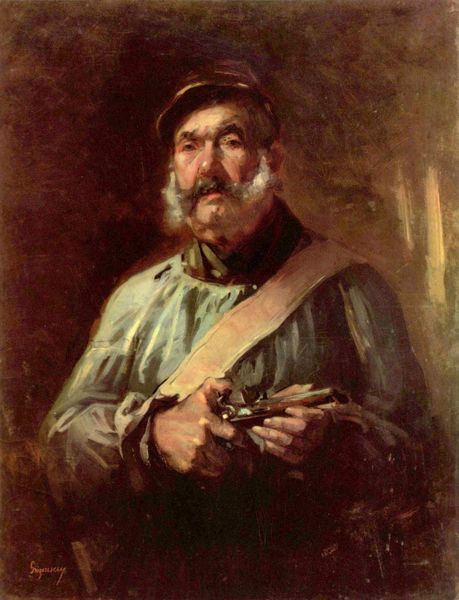
Titel: Wächter von Chailly
Künstler: Nicolae Grigorescu
Standort: Bukarest
Institution: Muzeul de Arta
Schlagwörter: blau, dunkel, gemälde, hand, mann, schatten, umhang, weiß, gelb, grün, ocker, braun, daumen, finger, grau, haar, hell, hintergrund, hut, licht, mund, nase, ohr, orange, profil, schwarz, stirn, rot, beige, alt, bart, hemd, kappe, mütze, schnurrbart, augen, band, falten, gesicht, halten, kleidung, kragen, mensch, vollbart, ärmel, bildnis, holland, hände, niederlande, portrait, porträt, signatur, öl, pastos, gewand, augenbrauen, kinn, lippen, rosa, helldunkel, schärpe, kopfbedeckung, wangen, koppel, signiert, laden, van gogh, blue, hands, hat, military, oil, red, soldier, white, schnäuzer, belt, black, collar, dark, einfach, face, gray, green, grey, hair, nose, old, painting, wall, yellow, brauen, glanz, grimmig, looking, pink, brown, konzentriert, schnauzer, unscharf, unterschrift, militär, uniform, soldat, waffe, backenbart, kittel, wilhelminisch, offizier, scherpe, tasche, palette, armee, halbprofil, sad, jäger, gut, gewehr, aufmerksam, man, wams, general, background, ear, german, wächter, eyes, helmet, ribbon, sash, gurt, chiaroscuro, hahn, drawing, paper, schirmmütze, abzug, gaze, schusswaffe, shadow, cap, chin, coat, mouth, realist, schaft, beard, cock, french, old man, gün, wilderer, umahng, tie, pistole, amsterdam, umhand, arms, antique, südstaaten, signature, bald, war, cloth, rose, stroke, american, impressionist, fingers, calm, lips, paint, dutch, eyebrows, frontal, gentleman, alr, darkness, strap, tan, aufscheuen, forehead, shirt, hold, standing, poor, realistic, angry, eyebrow, ausrüstung, russia, russian, nothing, impression, mustache, moustache, schnapsnase, sleeves, barrt, revolver, civil war, serious, gummizug, weapon, gun, vorderlader, sideburns, hunter, rifle, shoot, shooting, mützenschirm, sadness, holding, sketchy, blick, spitzweg, entsichern, jagd, karl, portät´´´, schießeisen, bag, hunting, overcoat, weapons, unifrom, spannt, brows, arched, 18th, ruddy, smock, fun, 20th century, tape, facial hair, policeman, thumb, load, vintage, 1700, prussian, concerned, satchel, highlight, brim, trigger, proper, moustach, white beard, spannend, pistol, muttonchops, blue shirt, vintag, srtap, man with a plan and a gun, french revoloution, am a cummin for you sucker, veteran, blue cloth, firearm, determined, weaponry, krageen, künstlersignatur, neutral background, 17th, mercenary, morose, handgun, sack dress, cocked, beamteter, schlichter hintergrund, worries, galm, holla